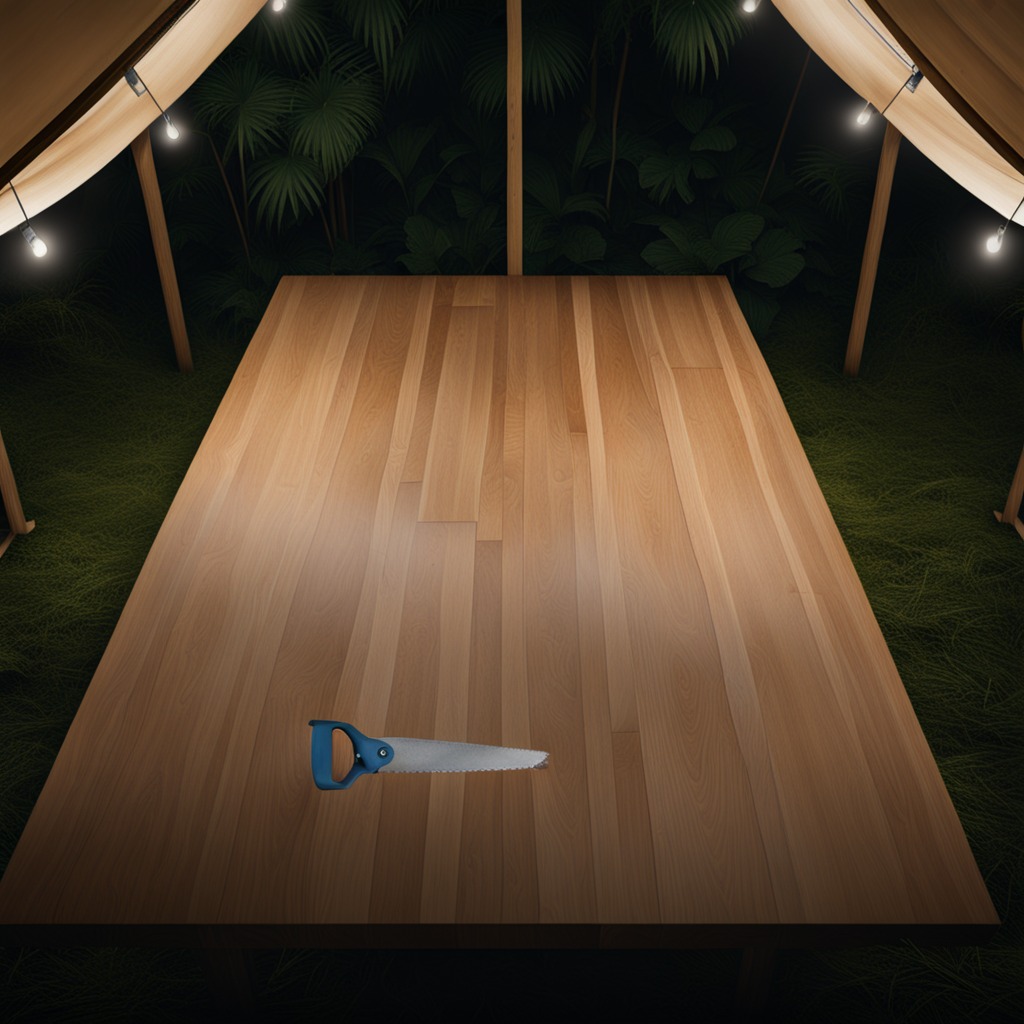
A metal saw is lying on the wooden table.